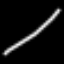
Label: line